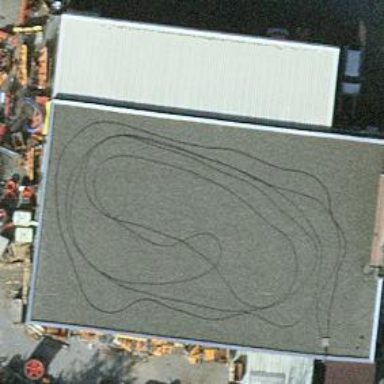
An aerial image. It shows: Car repair shop.